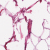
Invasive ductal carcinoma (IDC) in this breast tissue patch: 0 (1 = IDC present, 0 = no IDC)